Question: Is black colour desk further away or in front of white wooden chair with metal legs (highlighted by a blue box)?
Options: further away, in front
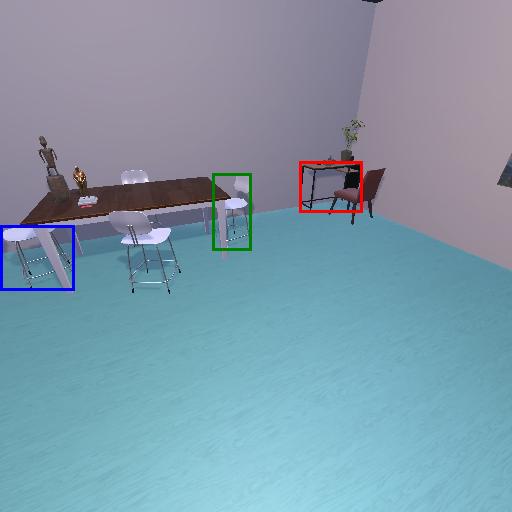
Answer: further away